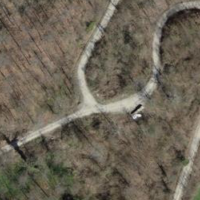
EUNIS habitat code: 44
Species observed at this site:
Lathyrus vernus